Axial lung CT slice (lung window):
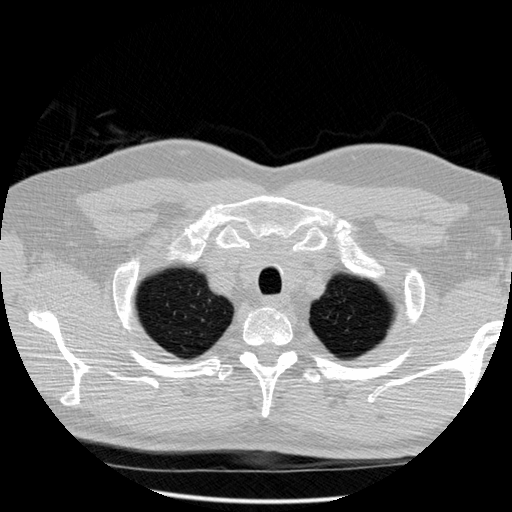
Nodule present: no